Field crop: maize
Growth stage: 2
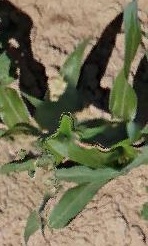
Species: maize